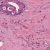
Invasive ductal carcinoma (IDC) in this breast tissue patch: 1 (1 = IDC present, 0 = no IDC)